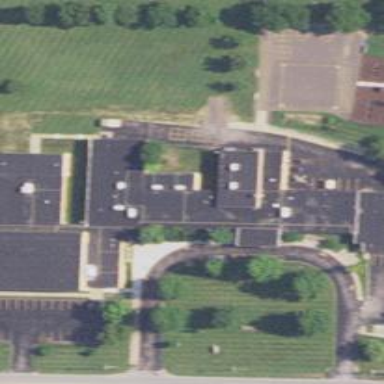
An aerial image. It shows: School building.